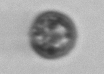
Label: Thalassiosira